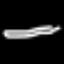
Label: pencil